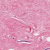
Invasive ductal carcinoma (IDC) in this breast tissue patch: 0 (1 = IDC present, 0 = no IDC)